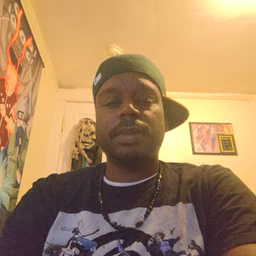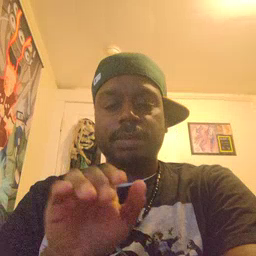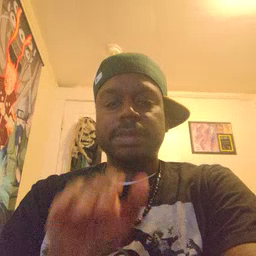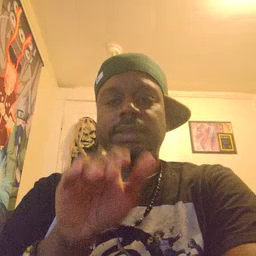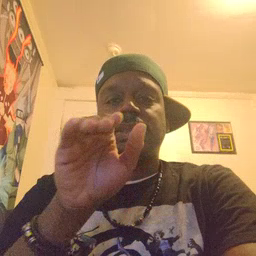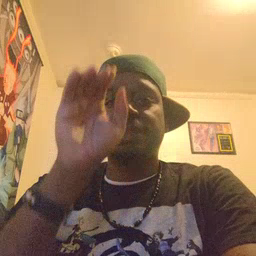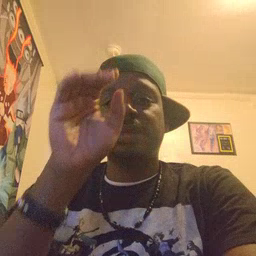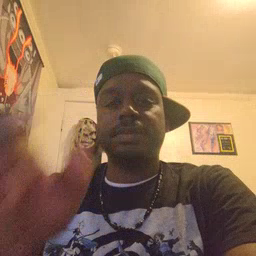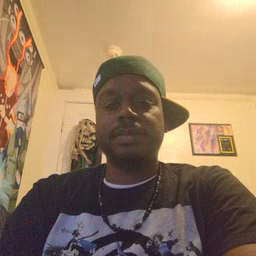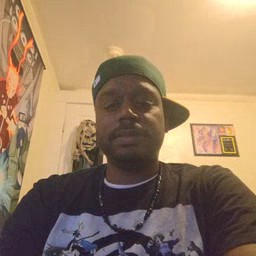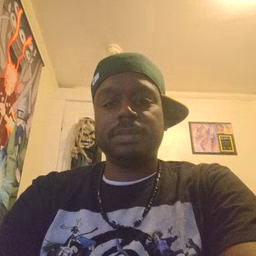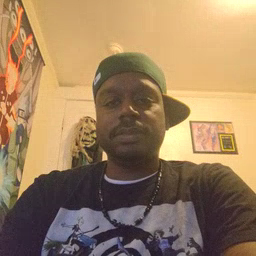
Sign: stairs